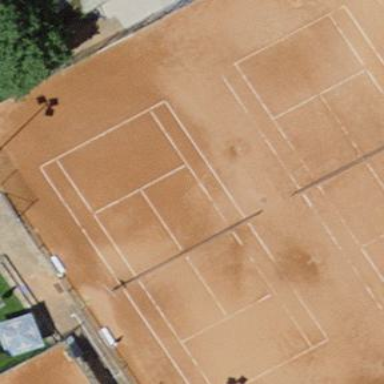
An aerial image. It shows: Tennis court on pitch designated for leisure land.